Interaction volume radius: 10 \u00c5
Interaction volume height: 10 \u00c5
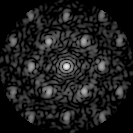
Disorder parameter: 0.4491